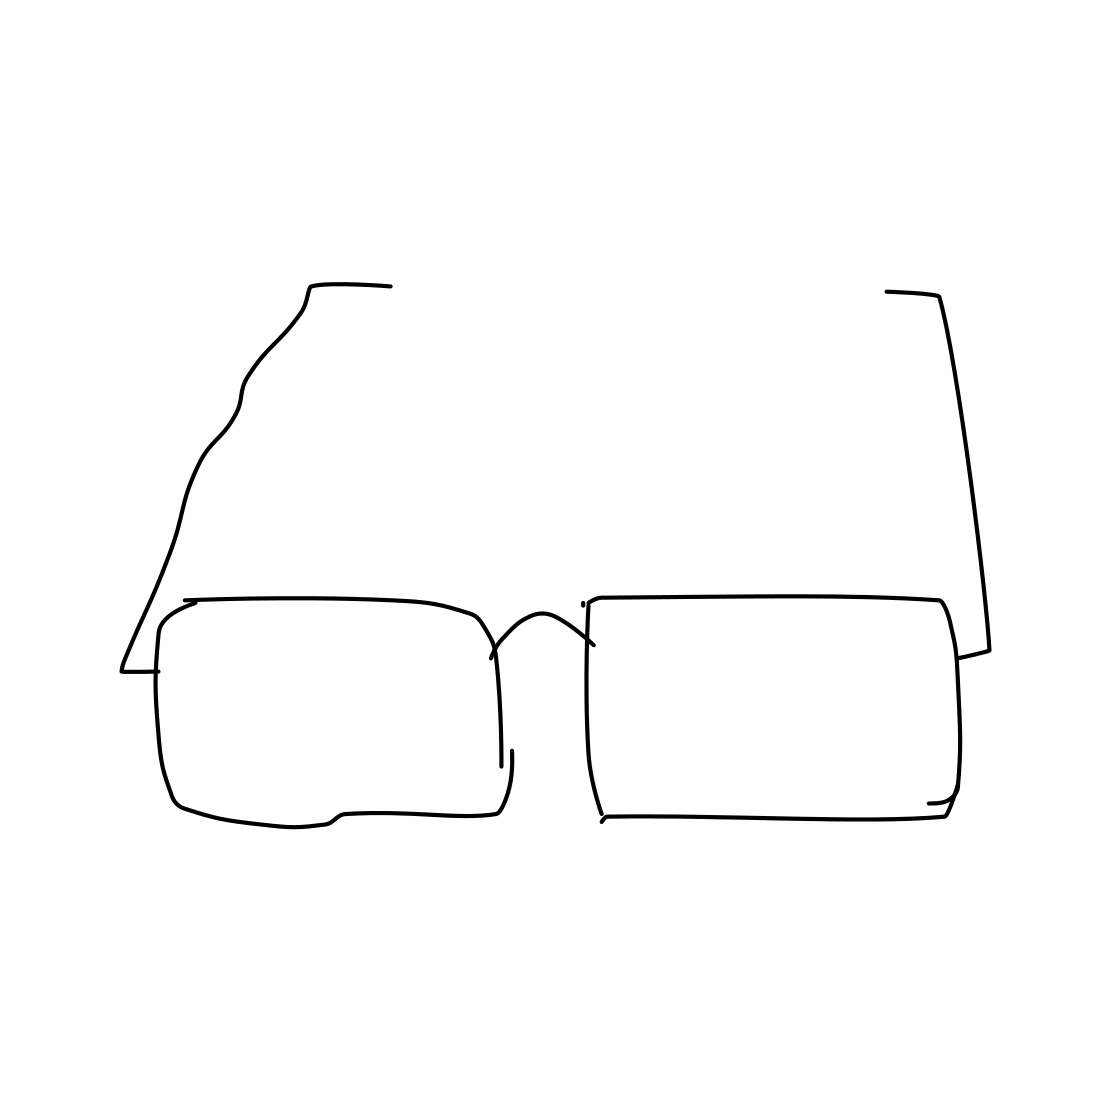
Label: eyeglasses